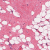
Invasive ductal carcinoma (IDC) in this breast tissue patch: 0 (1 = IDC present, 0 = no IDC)